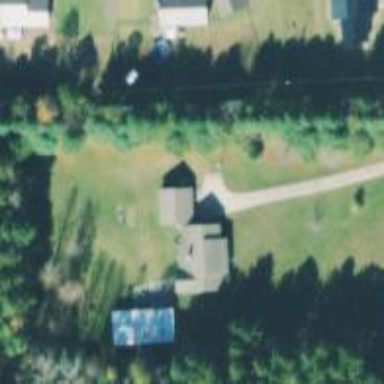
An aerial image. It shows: Driveway leading to service road.